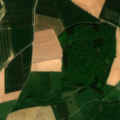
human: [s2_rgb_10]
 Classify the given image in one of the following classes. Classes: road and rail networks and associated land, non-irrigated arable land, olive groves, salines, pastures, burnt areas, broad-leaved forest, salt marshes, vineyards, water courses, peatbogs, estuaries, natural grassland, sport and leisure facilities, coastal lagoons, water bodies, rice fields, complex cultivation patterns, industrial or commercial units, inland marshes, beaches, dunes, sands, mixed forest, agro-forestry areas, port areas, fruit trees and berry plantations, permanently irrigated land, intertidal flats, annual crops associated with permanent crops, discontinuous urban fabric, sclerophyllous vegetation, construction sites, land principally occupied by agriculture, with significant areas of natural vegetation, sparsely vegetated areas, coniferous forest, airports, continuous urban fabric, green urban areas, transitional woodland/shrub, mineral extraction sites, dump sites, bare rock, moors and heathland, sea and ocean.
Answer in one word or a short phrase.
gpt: non-irrigated arable land, pastures, broad-leaved forest